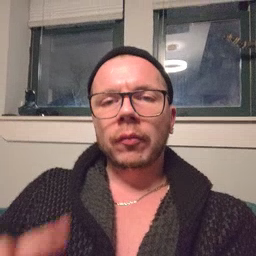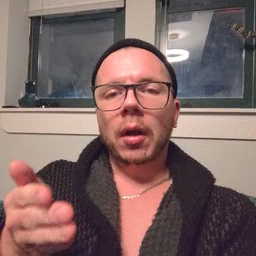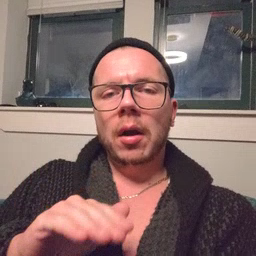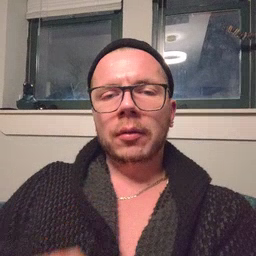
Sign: on